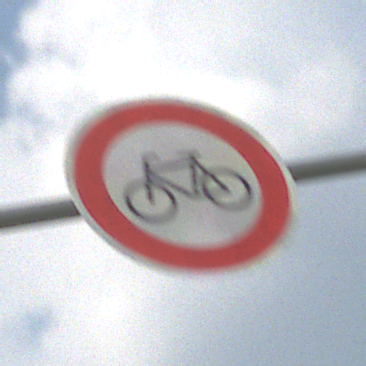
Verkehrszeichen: VerbotRadverkehr
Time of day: MorningAfternoon
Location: Outdoor (Nature)
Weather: PartlyCloudy
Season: NotSpecified
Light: Natural